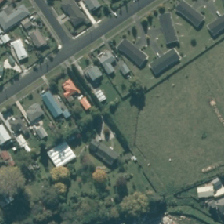
Land cover: urban_parkland